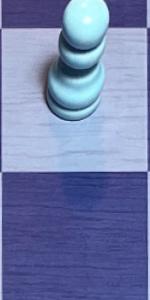
Label: Empty